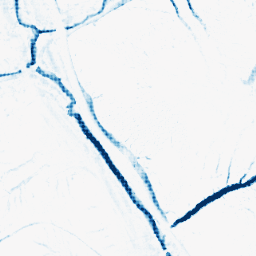
Category: morphological
Decomposition family: morphological
Decomposition parameters: operation: closing
size: 5
Upsampling method: sinc_hamming
Upsampling parameters: scale: 4
kernel_size: 4
Upsampling scale: 4